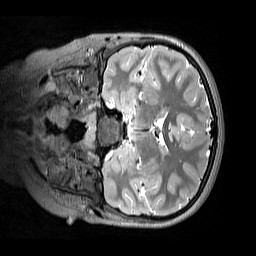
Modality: T2w
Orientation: coronal
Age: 9
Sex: female
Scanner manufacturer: siemens
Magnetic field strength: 3 T
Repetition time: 3.2 s
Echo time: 0.408 s